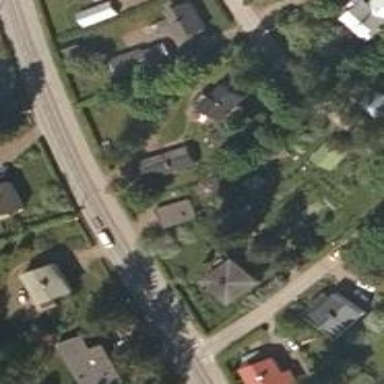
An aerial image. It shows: Asphalt cycleway.